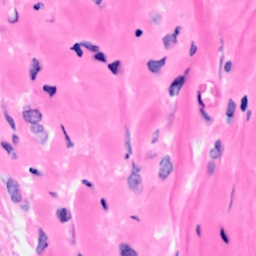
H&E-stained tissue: Breast